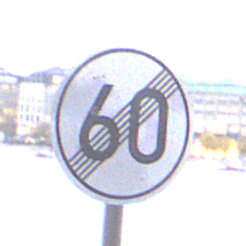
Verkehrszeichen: EndeGeschwindigkeit60
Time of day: MorningAfternoon
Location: Outdoor (Urban)
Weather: Overcast
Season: NotSpecified
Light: Natural